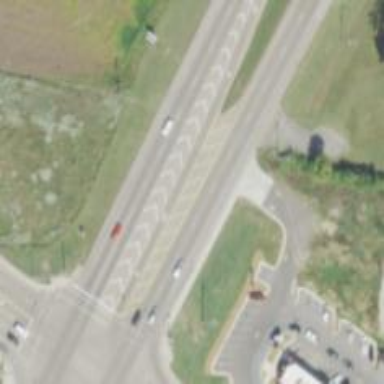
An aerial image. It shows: Asphalt highway with dual carriageway.